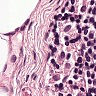
Metastatic tissue present: no